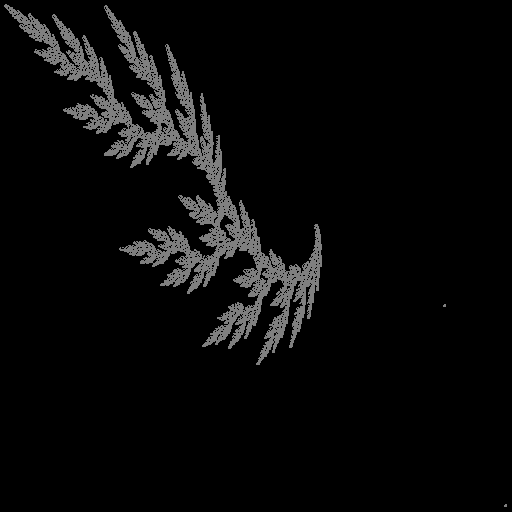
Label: cedarleaf